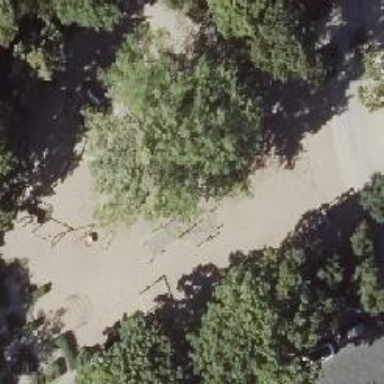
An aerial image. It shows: Playground featuring climbing frame.